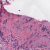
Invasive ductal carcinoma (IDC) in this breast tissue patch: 1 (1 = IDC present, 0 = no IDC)